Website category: camera
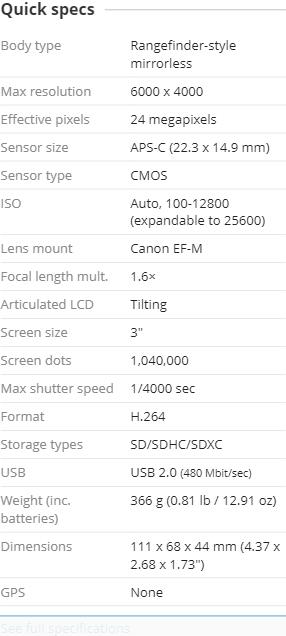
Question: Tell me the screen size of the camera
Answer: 3

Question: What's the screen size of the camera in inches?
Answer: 3

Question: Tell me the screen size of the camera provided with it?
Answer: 3

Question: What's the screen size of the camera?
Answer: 3

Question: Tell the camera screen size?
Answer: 3

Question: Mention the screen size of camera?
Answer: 3

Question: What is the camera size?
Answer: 3

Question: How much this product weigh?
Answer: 366 g (0.81 lb / 12.91 oz )

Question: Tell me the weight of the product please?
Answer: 366 g (0.81 lb / 12.91 oz )

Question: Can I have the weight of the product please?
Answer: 366 g (0.81 lb / 12.91 oz )

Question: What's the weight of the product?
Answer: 366 g (0.81 lb / 12.91 oz )

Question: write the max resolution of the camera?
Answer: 6000 x 4000

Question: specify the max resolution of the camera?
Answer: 6000 x 4000

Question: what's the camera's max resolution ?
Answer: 6000 x 4000

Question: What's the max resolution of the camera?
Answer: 6000 x 4000

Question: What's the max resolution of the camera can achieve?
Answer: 6000 x 4000

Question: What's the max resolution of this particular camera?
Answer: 6000 x 4000

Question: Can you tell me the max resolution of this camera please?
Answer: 6000 x 4000

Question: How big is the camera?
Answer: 111 x 68 x 44 mm (4.37 x 2.68 x 1.73 )

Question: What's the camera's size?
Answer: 111 x 68 x 44 mm (4.37 x 2.68 x 1.73 )

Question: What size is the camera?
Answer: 111 x 68 x 44 mm (4.37 x 2.68 x 1.73 )

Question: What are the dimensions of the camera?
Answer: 111 x 68 x 44 mm (4.37 x 2.68 x 1.73 )

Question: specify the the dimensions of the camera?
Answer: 111 x 68 x 44 mm (4.37 x 2.68 x 1.73 )

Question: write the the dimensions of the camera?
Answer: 111 x 68 x 44 mm (4.37 x 2.68 x 1.73 )

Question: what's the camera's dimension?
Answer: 111 x 68 x 44 mm (4.37 x 2.68 x 1.73 )